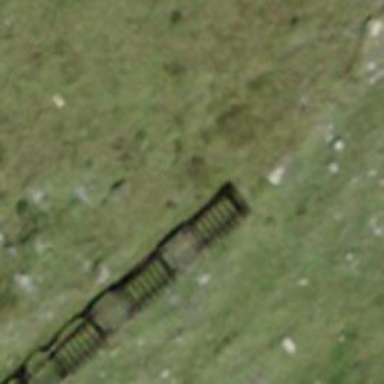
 designed to mitigate snow accumulations in specific area."